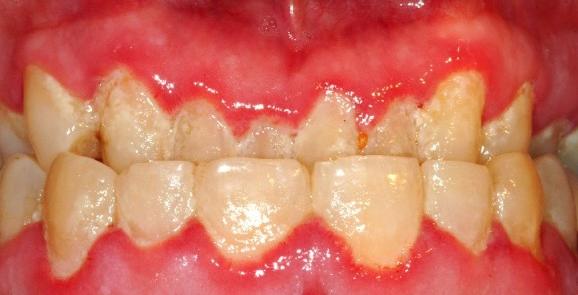
Condition: Gingivitis